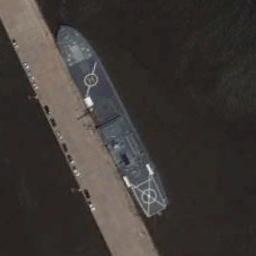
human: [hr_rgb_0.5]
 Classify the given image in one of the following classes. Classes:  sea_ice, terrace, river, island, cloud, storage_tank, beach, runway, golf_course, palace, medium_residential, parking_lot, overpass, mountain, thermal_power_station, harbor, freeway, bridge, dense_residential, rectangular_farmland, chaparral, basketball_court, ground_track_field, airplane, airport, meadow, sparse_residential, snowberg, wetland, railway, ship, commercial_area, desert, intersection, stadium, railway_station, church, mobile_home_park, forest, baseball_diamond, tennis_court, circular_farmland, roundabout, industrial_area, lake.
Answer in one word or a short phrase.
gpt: ship